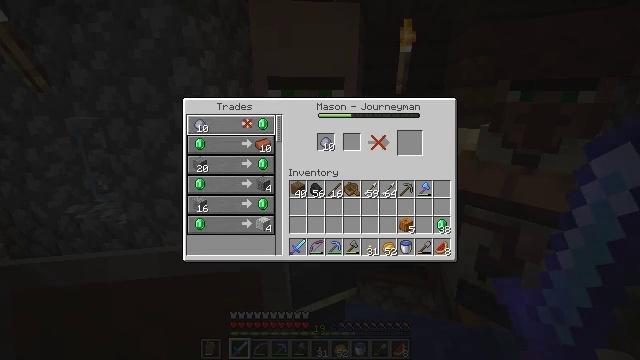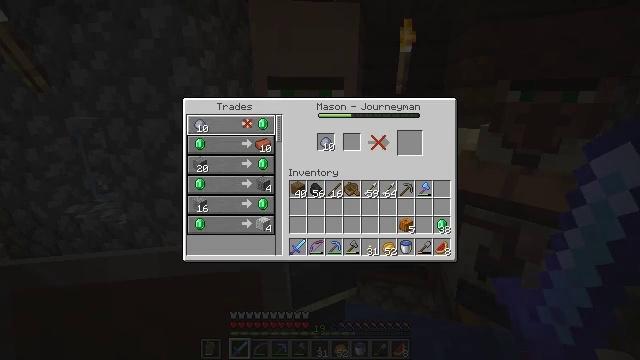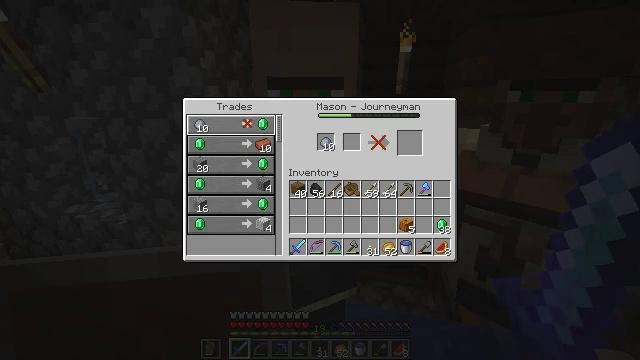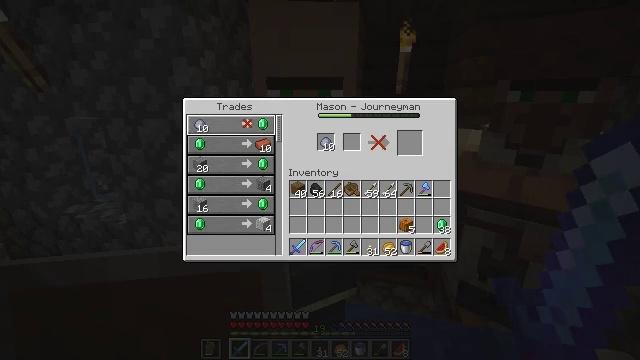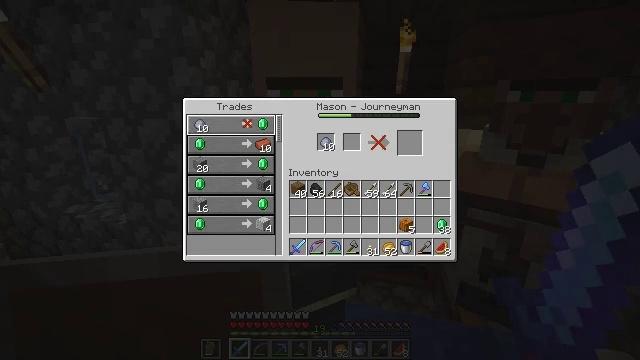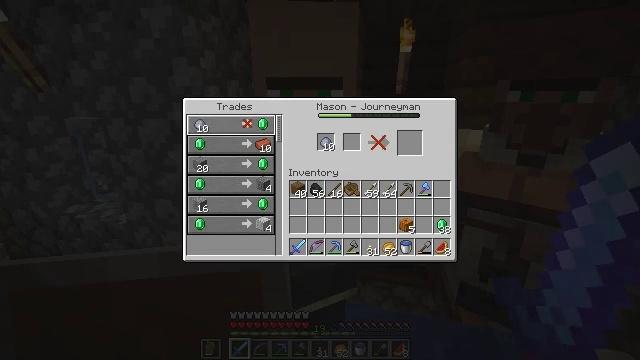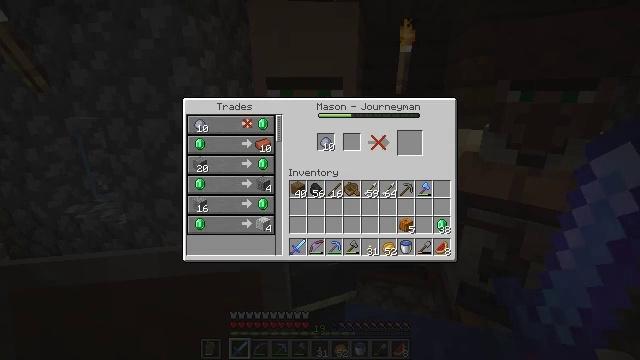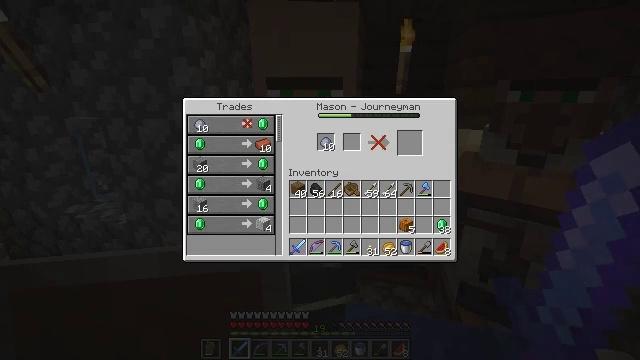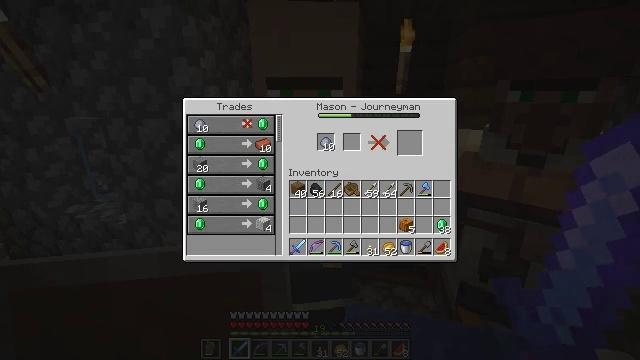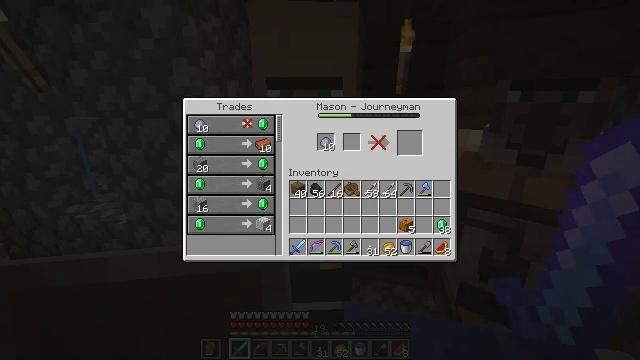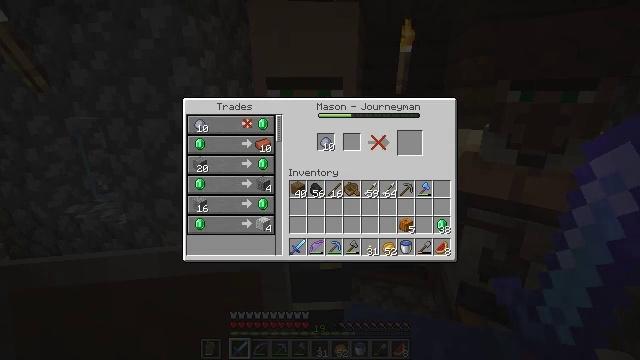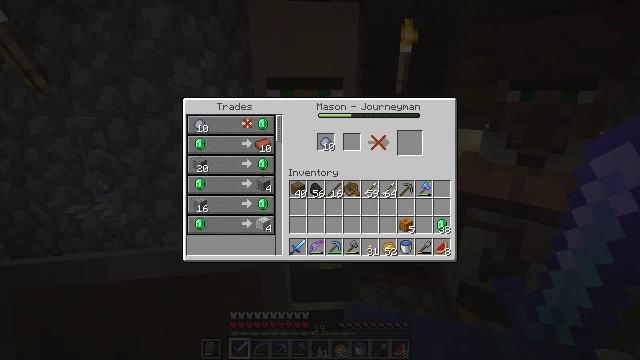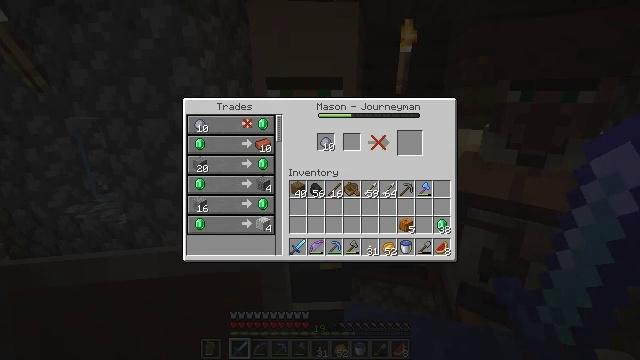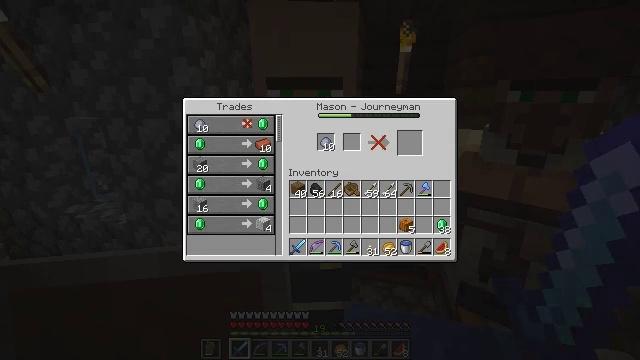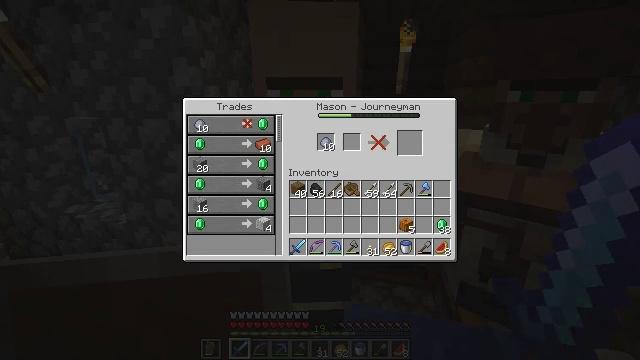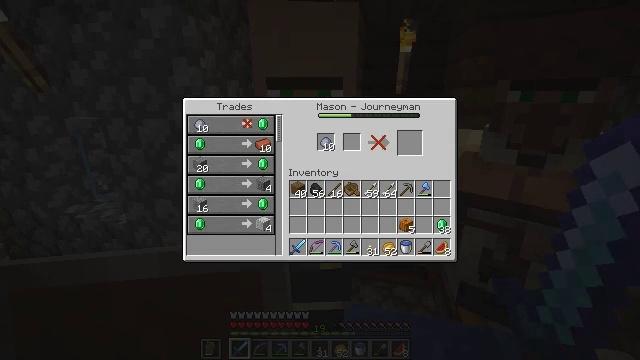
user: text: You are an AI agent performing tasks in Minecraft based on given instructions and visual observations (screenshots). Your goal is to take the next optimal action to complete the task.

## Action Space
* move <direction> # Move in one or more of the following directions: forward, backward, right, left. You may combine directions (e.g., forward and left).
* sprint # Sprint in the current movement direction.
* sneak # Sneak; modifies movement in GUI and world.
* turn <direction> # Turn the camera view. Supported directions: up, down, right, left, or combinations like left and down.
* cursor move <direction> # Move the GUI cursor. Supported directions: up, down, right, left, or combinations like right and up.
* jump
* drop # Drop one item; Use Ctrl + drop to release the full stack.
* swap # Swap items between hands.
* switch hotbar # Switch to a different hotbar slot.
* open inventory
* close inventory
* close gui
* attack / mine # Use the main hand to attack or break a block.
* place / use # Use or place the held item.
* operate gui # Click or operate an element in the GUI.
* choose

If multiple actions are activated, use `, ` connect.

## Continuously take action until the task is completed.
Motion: motion action
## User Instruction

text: Collect beetroots from the field.
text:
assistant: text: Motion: sneak, operate gui
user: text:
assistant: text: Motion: sneak, operate gui
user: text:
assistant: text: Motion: sneak, operate gui
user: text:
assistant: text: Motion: sneak, operate gui
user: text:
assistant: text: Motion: sneak, operate gui
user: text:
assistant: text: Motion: sneak, cursor move right and down
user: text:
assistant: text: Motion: sneak, cursor move right and down
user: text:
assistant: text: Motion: sneak
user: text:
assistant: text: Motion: sneak
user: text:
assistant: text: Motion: no_op
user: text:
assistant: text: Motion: no_op
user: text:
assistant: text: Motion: no_op
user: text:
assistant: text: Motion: no_op
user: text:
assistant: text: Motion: no_op
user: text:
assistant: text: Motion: no_op
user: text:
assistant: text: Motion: no_op
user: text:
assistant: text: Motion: no_op
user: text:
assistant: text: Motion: no_op
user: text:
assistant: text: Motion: no_op
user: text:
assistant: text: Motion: no_op
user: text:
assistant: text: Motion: no_op
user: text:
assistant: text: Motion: no_op
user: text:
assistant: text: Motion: no_op
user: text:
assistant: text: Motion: cursor move left and down
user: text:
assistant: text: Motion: cursor move left and down
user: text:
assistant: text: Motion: cursor move down
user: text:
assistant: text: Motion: no_op
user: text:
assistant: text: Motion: cursor move left
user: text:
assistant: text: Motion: no_op
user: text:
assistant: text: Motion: no_op